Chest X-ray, AP view. Patient: 62 years old, sex M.
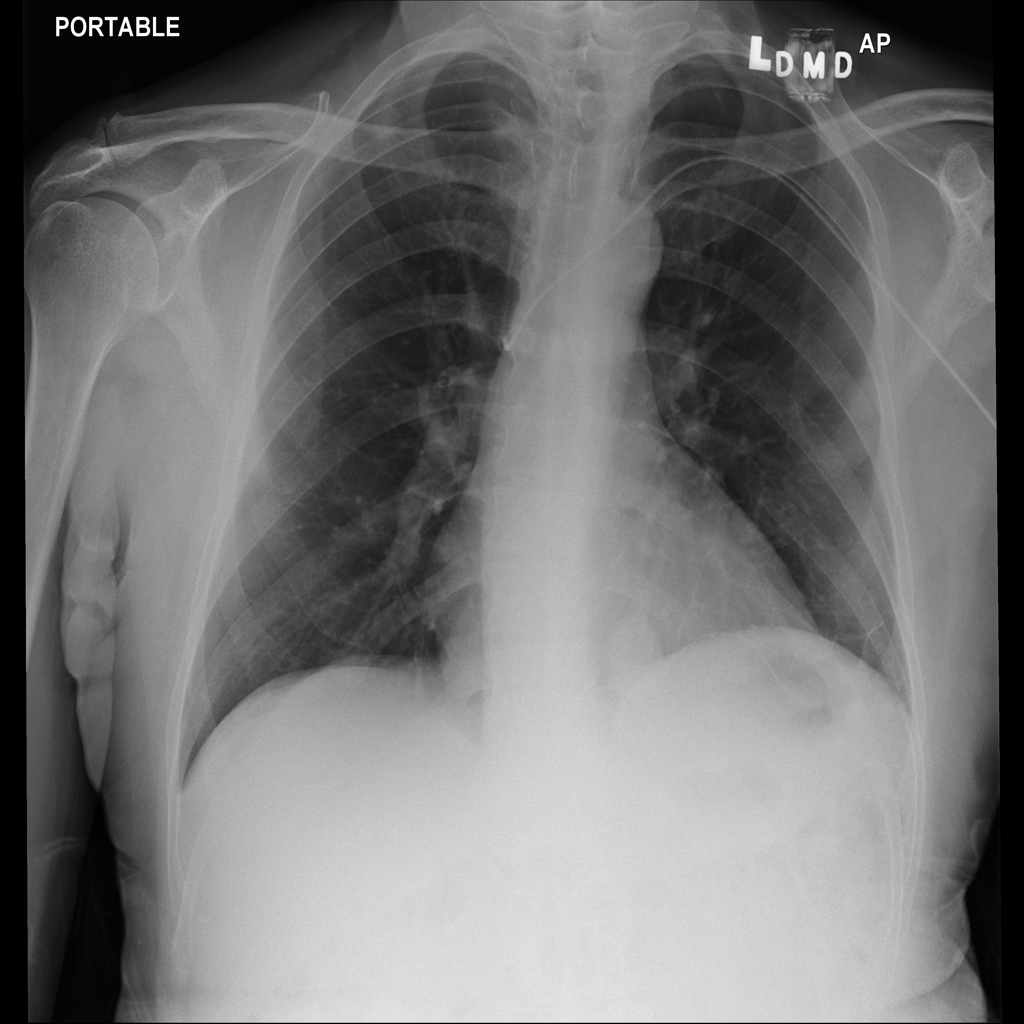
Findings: No Finding